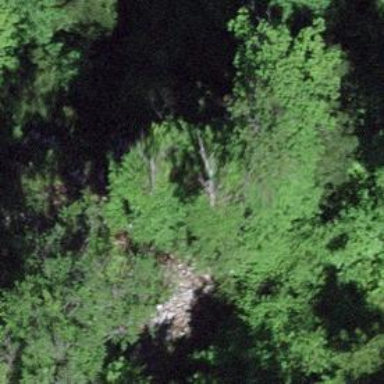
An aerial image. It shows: Cliff in nature.